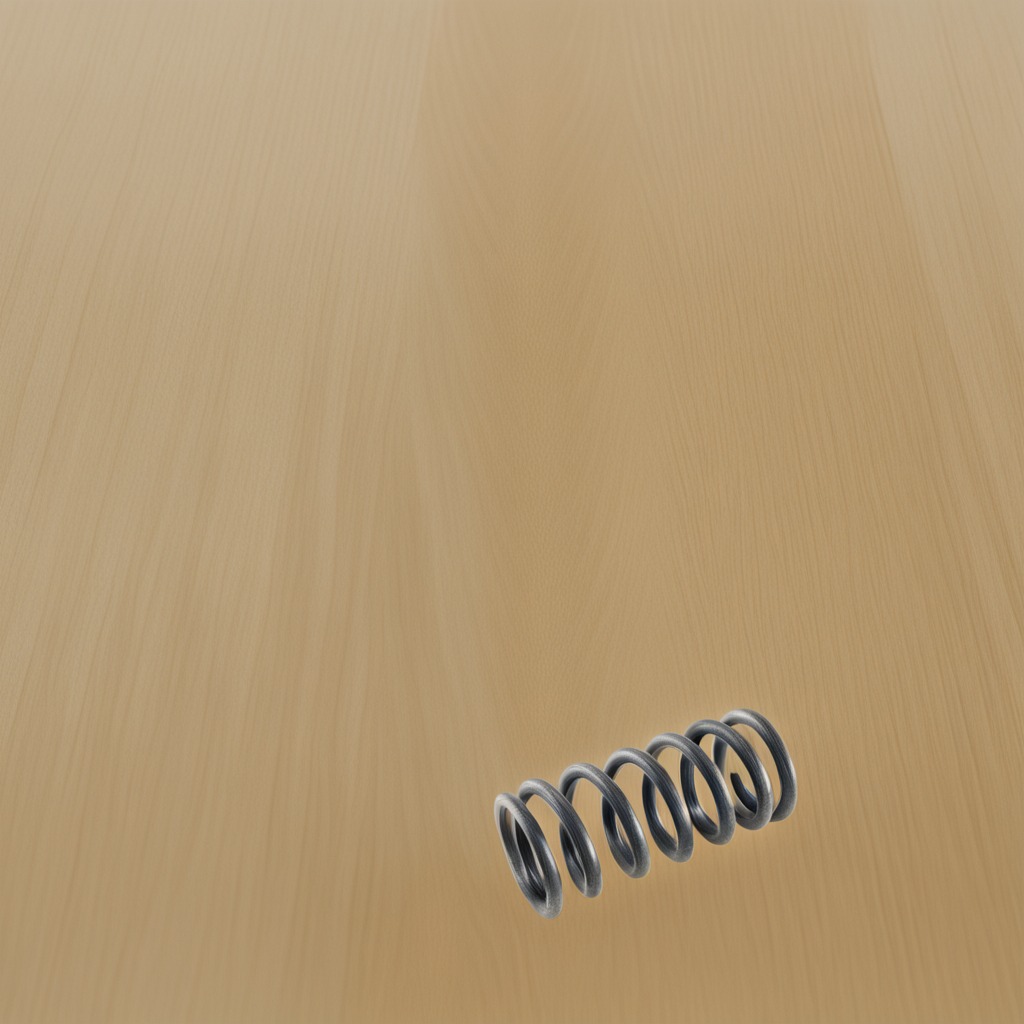
A coiled metal spring is lying on the plywood surface in the workshop.